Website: apple
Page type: account-selection
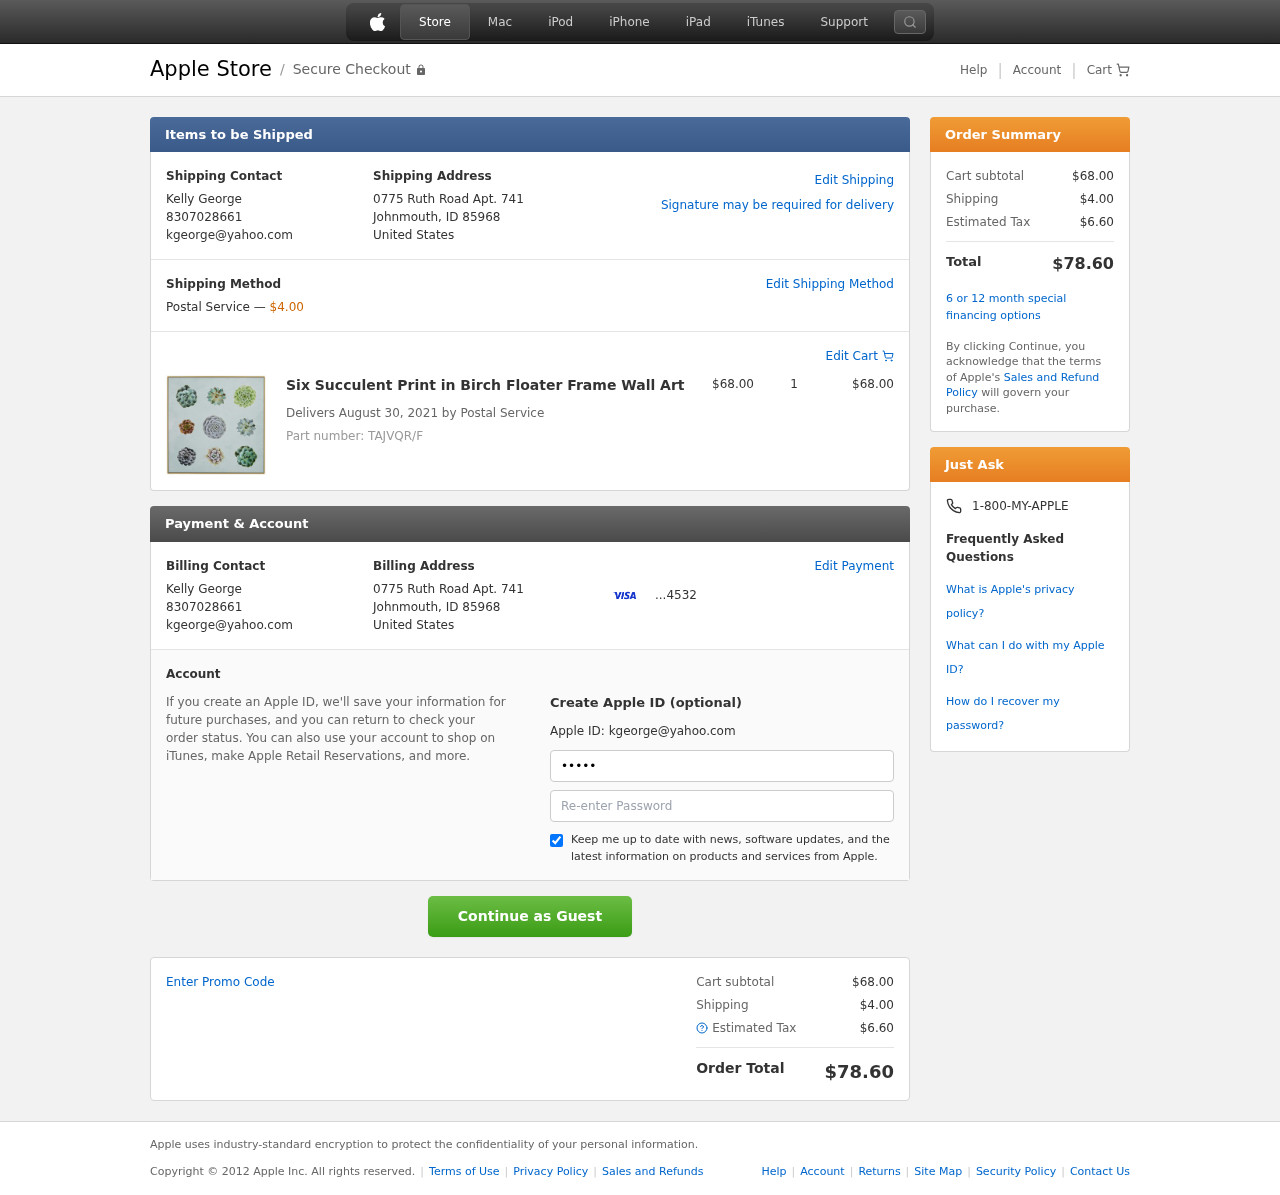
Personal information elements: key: PII_CARD_LAST4
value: ...4532
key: PII_CITY_STATE_ZIP
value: Johnmouth, ID 85968
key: PII_COUNTRY
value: United States
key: PII_EMAIL
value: kgeorge@yahoo.com
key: PII_FULLNAME
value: Kelly George
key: PII_PHONE
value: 8307028661
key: PII_STREET
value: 0775 Ruth Road Apt. 741
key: PII_FIRSTNAME
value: Kelly
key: PII_LASTNAME
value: George
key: PII_FULLNAME2
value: Kelly George
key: PII_FULLNAME3
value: Kelly George
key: PII_FIRSTNAME2
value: Kelly
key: PII_FIRSTNAME3
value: Kelly
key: PII_LASTNAME2
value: George
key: PII_LASTNAME3
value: George
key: PII_FIRSTNAME_DERIVED
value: Kelly
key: PII_LASTNAME_DERIVED
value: George
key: PII_FULLNAME_DERIVED
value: Kelly George
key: PII_NAME_FULL_DERIVED
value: Kelly George
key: PII_PHONE_LINE
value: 8661
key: PII_PHONE_SUFFIX
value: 8661
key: PII_PHONE2
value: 8307028661
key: PII_PHONE3
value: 8307028661
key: PII_PHONE_NUMERIC
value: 8307028661
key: PII_PHONE_LINE_NUMERIC
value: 8661
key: PII_PHONE_SUFFIX_NUMERIC
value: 8661
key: PII_PHONE2_NUMERIC
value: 8307028661
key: PII_PHONE3_NUMERIC
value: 8307028661
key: PII_PHONE_DIGITS
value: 8307028661
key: PII_PHONE_LAST4
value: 8661
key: PII_EMAIL2
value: kgeorge@yahoo.com
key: PII_EMAIL3
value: kgeorge@yahoo.com
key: PII_STREET2
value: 0775 Ruth Road Apt. 741
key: PII_CITY_STATE_ZIP2
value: Johnmouth, ID 85968
Product elements: key: PRODUCT1_NAME
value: Six Succulent Print in Birch Floater Frame Wall Art
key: PRODUCT1_PRICE
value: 68
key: PRODUCT1_QUANTITY
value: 1
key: PRODUCT_PART_NUMBER
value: Part number: TAJVQR/F
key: PRODUCT_TOTAL
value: $68.00
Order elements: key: ORDER_SHIPPING_COST
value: $4.00
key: ORDER_DELIVERY_DATE
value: Delivers August 30, 2021 by Postal Service
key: ORDER_SUBTOTAL
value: $68.00
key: ORDER_TAX
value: $6.60
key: ORDER_TOTAL
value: $78.60